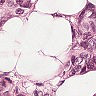
Metastatic tissue present: yes